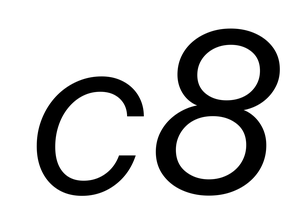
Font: InstrumentSans-Italic_Italic